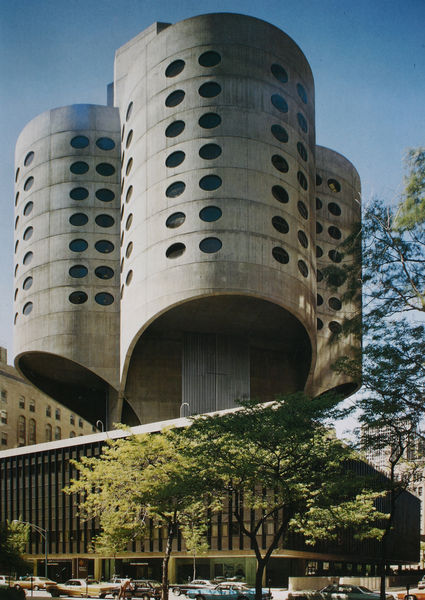
Titel: Frauenklinik und Psychatrisches Institut, Ansicht
Künstler: Bertrand Goldberg
Standort: Chicago
Institution: North Western-Memorial-Hospital
Schlagwörter: bäume, stadt, fenster, gebäude, haus, architektur, turm, foto, beton, quader, etagen, geschosse, autos, kleeblatt, rundbau, hochhaus, luken